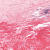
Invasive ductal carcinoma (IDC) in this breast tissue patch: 0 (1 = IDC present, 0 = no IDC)